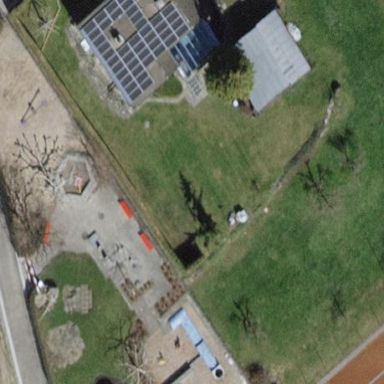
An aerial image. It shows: Playground area for leisure land.